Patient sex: F
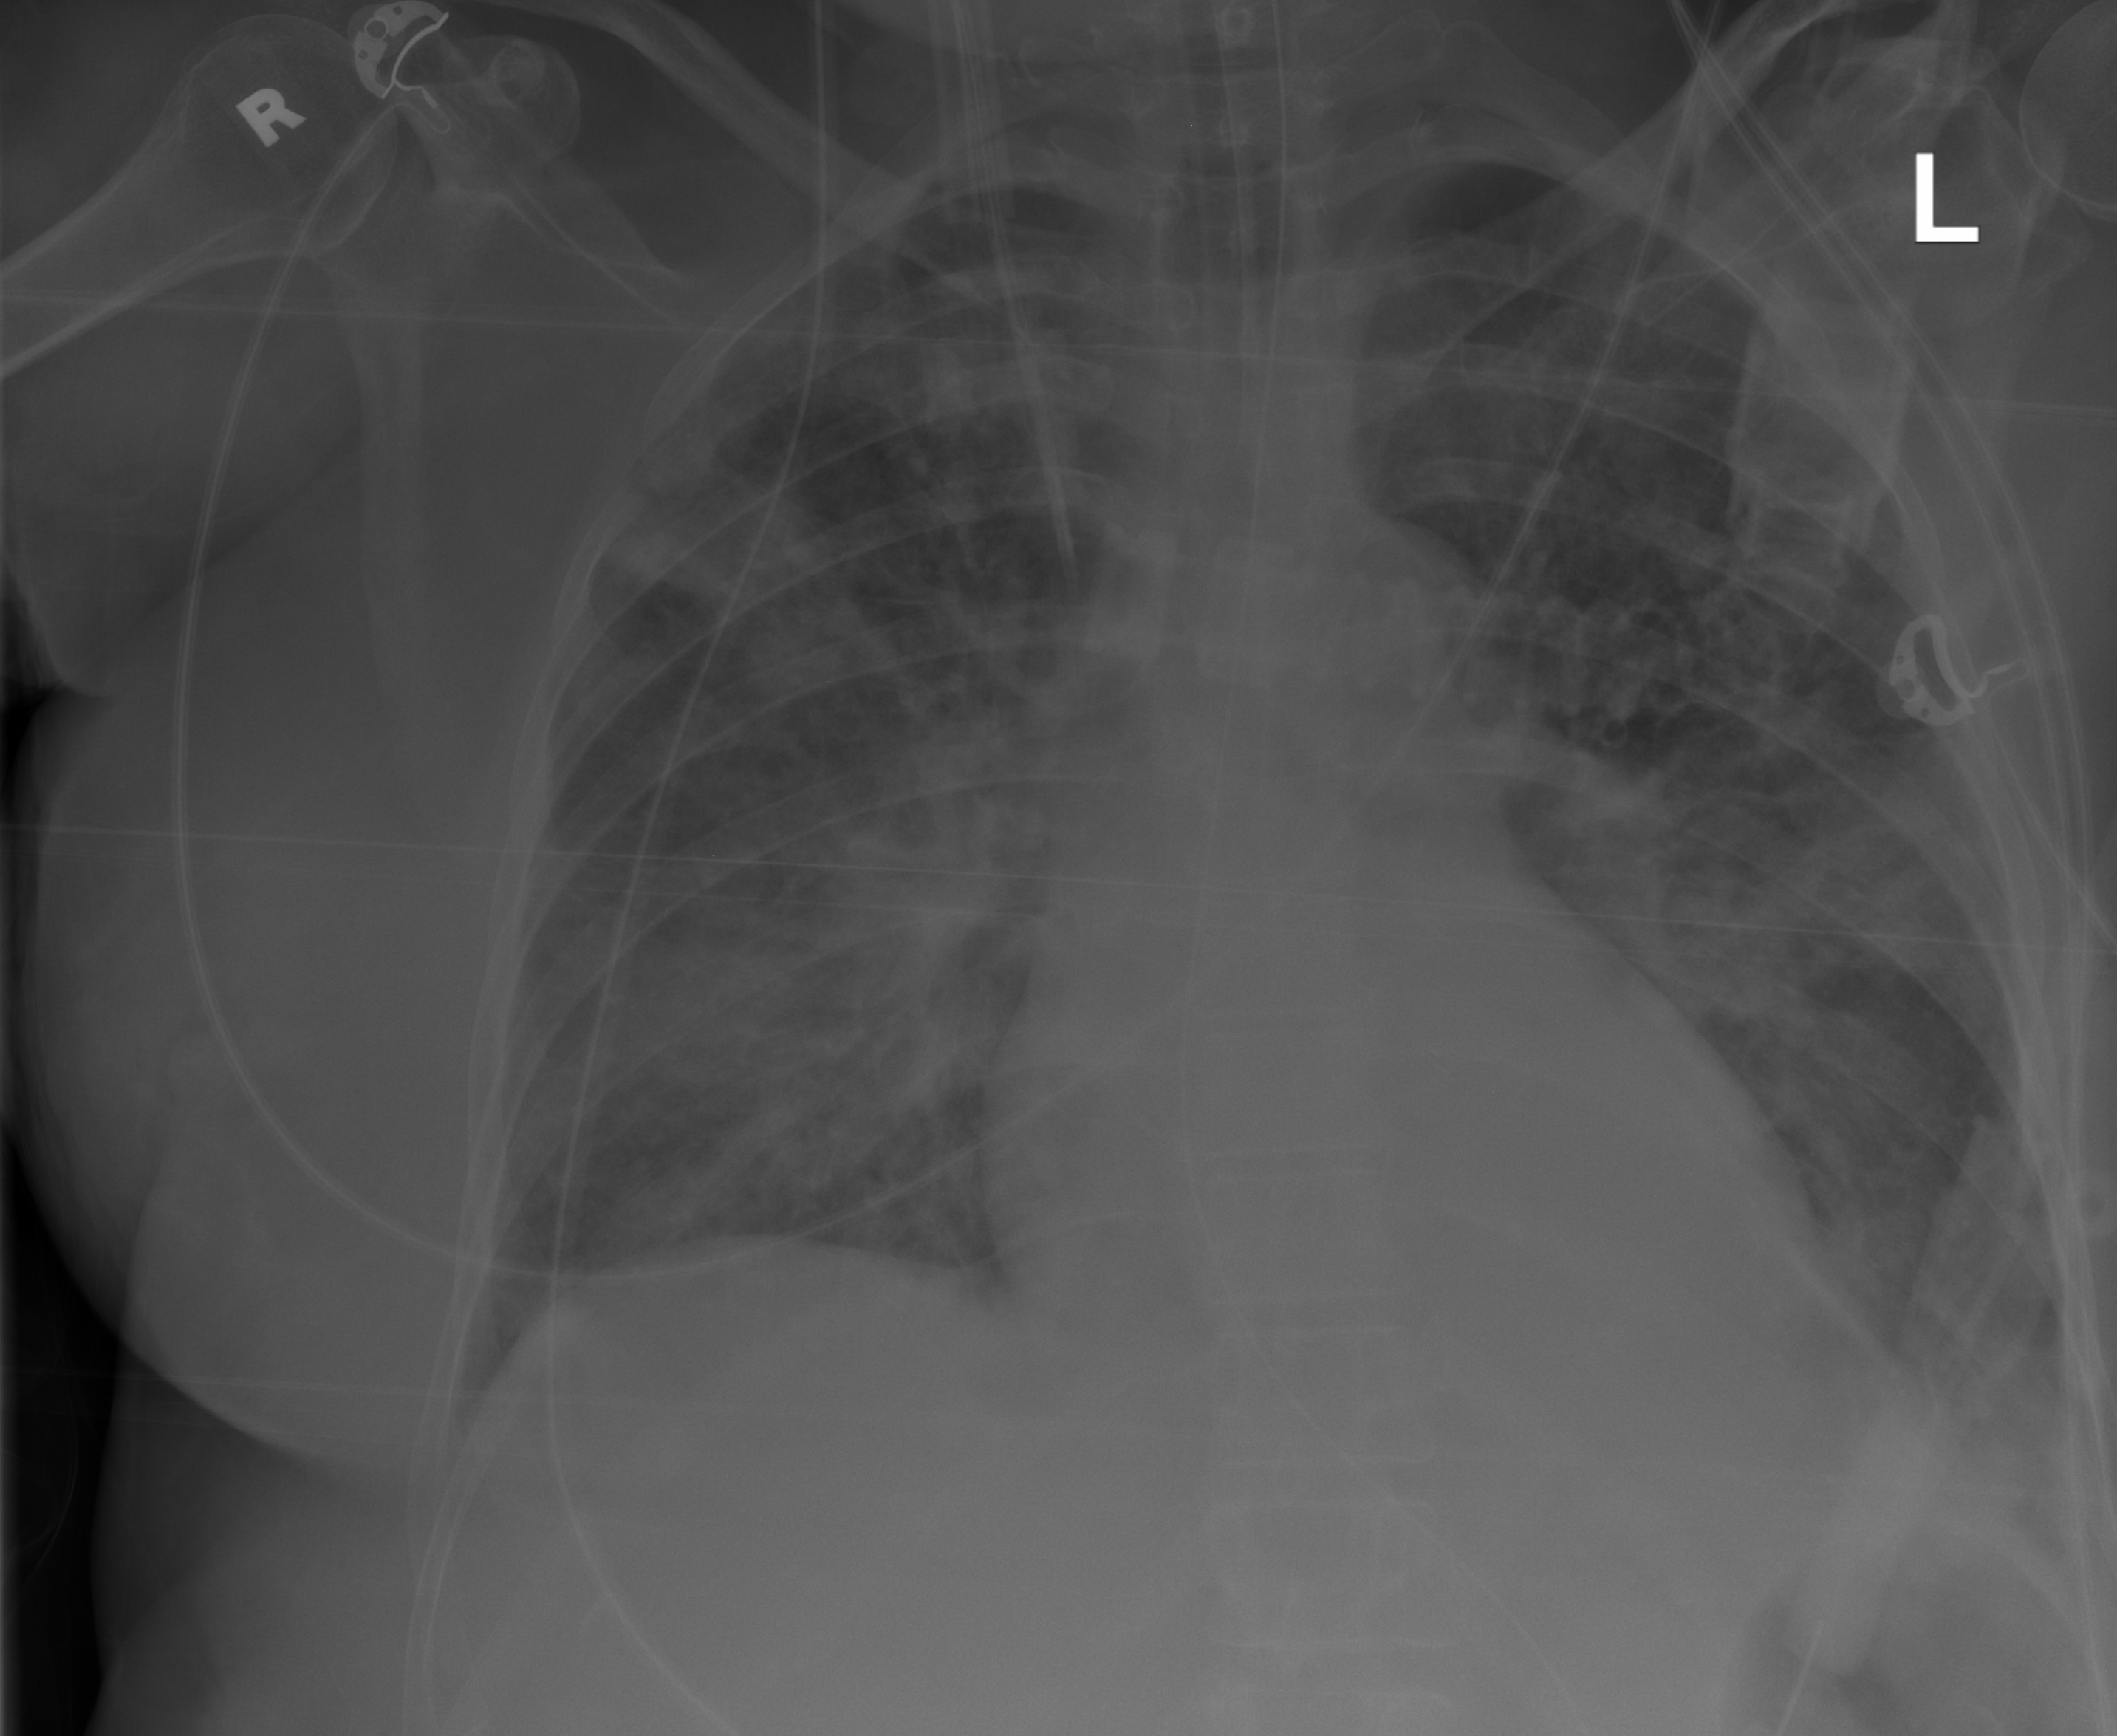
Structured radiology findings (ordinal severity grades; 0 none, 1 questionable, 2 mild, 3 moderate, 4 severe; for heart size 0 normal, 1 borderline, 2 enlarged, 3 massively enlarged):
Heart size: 0
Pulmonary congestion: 2
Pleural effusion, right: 0
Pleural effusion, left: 2
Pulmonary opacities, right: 3
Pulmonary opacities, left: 2
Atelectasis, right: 2
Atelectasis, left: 0